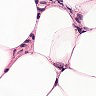
Metastatic tissue present: no